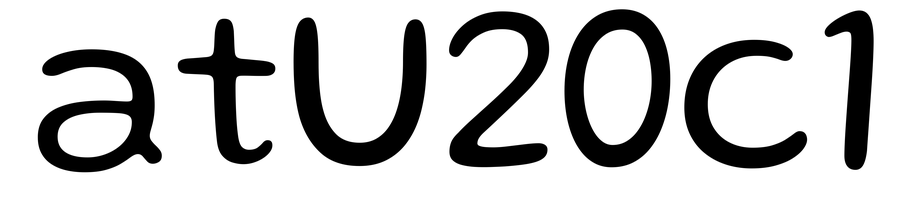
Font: Gluten_Light